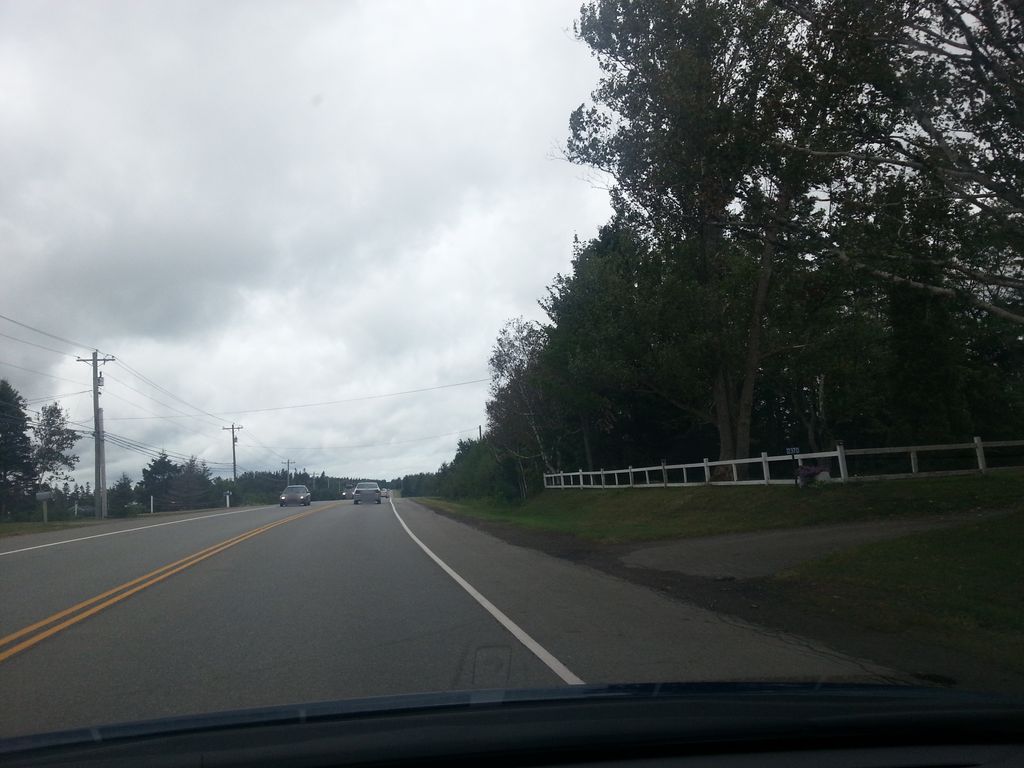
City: charlottetown